Question: I came across a website in which there was an image that was lopsided, I was wondering how it's done. I tried to find out how it's done in Chrome Inspect tool but unfortunately I couldn't find out.

I guess one way of doing it would be to use a photo editor and add this white space to the bottom of the picture before adding it to the page but they have possibly used another method cause the original image doesn't have a white space under it.
Thanks.
: as it's stated in the answers, there are several great ways to do this. one is to rotate the picture, the other is to use Clip-Path.
I know the question wasn't so fundamental but I just asked it out of curiosity.
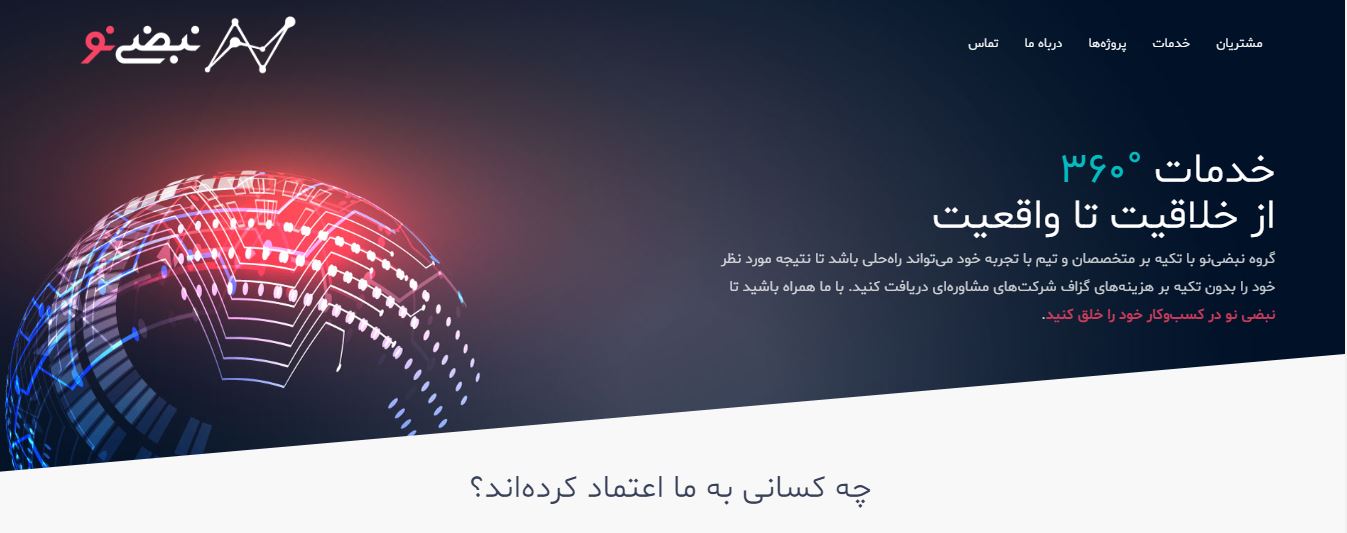
Answer: The div named 'av-extra-border-inner' was rotated -5 degrees
And they've added the following
'''
.av-extra-border-inner
{
width:110%;
position:absolute;
}
'''
to make it attached to the div
Un check the line I have commented out here and see the result.
You can find out more about clipping and masking here : <URL>
'''
.avia_transform .av-extra-border-element.border-extra-diagonal.border-extra-diagonal-inverse .av-extra-border-inner {
/* -webkit-transform: rotate(-5deg); */
/*transform: rotate(-5deg);*/
-webkit-transform-origin: left top;
transform-origin: left top;
right: auto;
left: 0;
}
'''